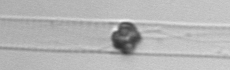
Label: Dactyliosolen_blavyanus